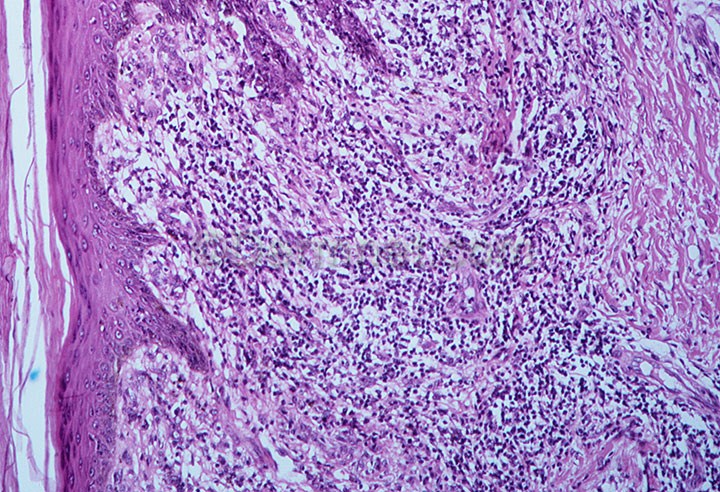
Disease: Exanthems and Drug Eruptions